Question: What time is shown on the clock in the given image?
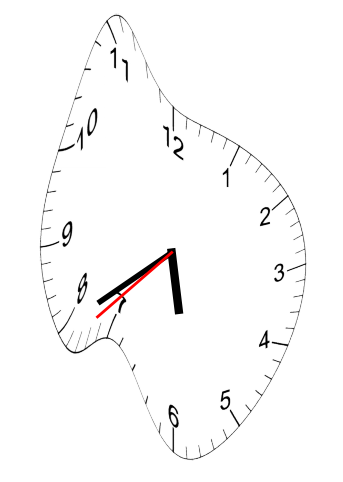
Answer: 05:39:38